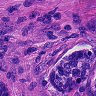
Metastatic tissue present: yes